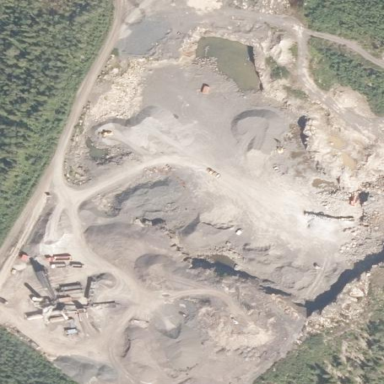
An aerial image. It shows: Quarry area.